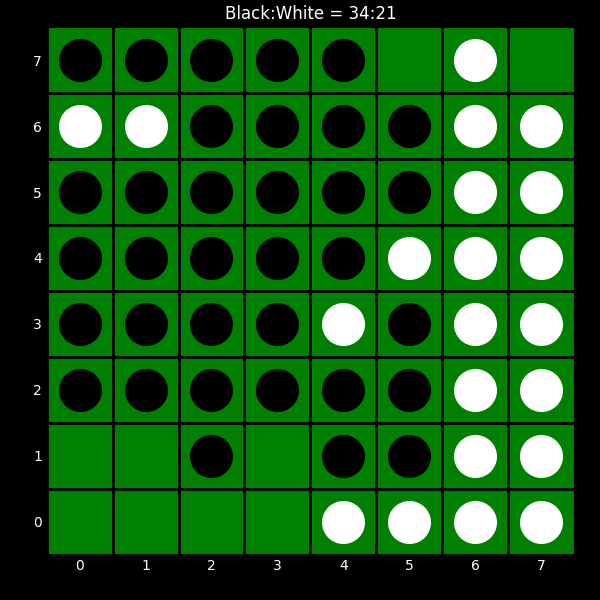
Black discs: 34
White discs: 21